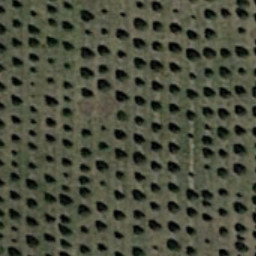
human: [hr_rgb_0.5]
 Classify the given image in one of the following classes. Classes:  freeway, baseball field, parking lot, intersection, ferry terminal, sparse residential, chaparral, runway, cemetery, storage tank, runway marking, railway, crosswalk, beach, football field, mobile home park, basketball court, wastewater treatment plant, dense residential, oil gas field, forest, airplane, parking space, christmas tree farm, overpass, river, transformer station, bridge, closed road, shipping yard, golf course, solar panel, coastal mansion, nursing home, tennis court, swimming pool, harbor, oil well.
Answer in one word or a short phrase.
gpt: christmas tree farm